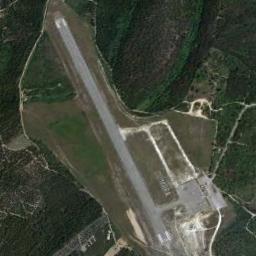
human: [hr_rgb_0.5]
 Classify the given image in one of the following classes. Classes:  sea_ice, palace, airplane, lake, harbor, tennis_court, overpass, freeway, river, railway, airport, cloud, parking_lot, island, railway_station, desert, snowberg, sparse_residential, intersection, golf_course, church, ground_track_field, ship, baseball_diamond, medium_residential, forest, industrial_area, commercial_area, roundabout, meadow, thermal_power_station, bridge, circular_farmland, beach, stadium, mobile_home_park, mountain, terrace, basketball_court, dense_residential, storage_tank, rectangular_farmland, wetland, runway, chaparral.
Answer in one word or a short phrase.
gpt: airport